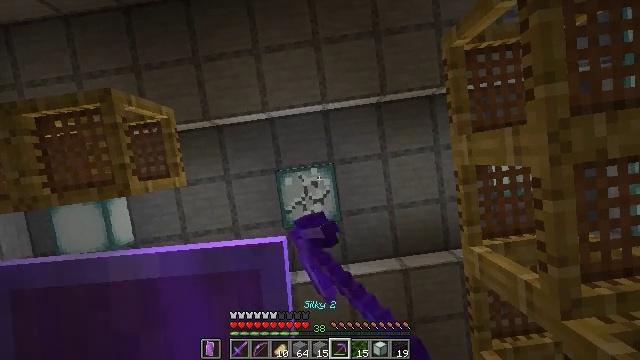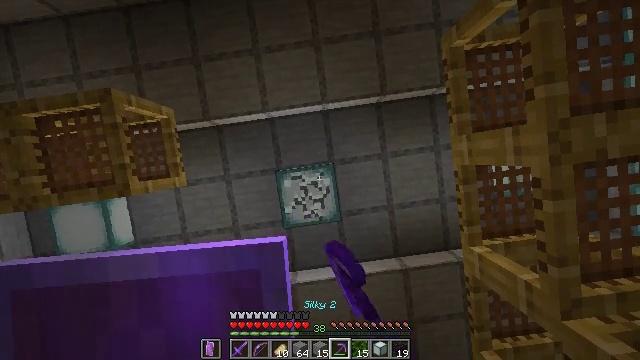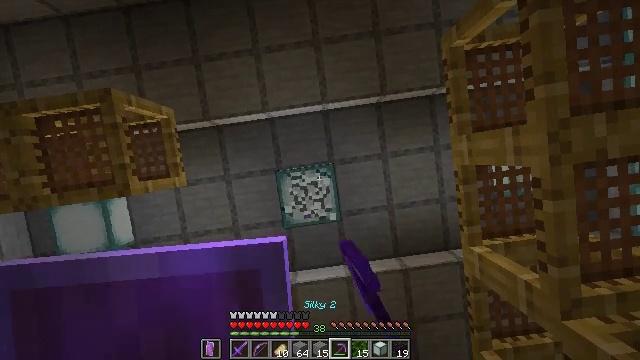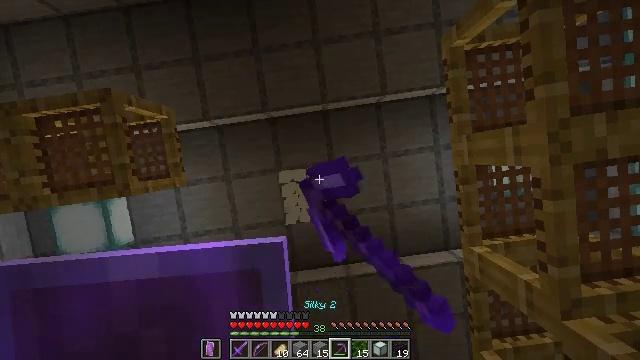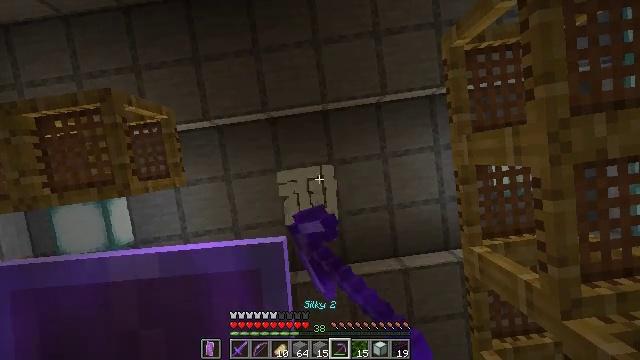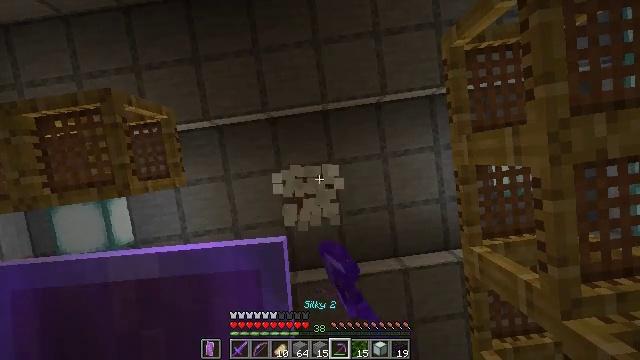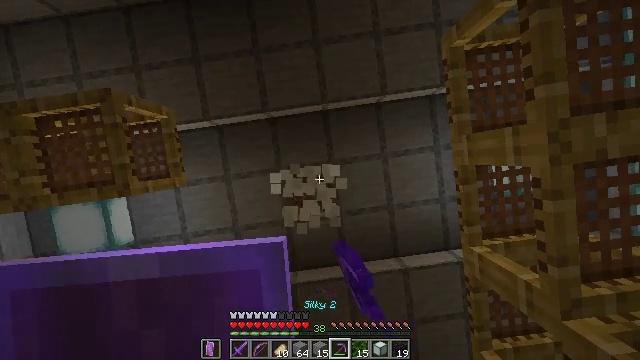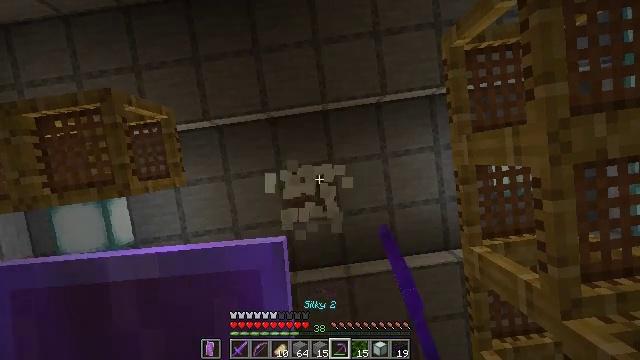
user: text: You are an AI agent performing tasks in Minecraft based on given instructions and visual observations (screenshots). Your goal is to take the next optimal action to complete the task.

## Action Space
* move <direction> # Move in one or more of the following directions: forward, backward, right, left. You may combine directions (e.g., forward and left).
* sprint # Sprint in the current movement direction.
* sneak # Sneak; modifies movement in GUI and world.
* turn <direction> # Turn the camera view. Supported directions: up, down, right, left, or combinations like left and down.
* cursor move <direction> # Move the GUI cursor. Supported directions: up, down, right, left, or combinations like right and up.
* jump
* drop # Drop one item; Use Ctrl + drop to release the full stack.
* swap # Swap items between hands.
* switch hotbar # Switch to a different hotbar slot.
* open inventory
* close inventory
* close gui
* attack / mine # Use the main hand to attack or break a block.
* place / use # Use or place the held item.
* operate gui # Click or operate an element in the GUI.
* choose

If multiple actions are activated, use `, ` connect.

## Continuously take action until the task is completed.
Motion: motion action
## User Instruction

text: Mine the sea lantern from the ocean monument.
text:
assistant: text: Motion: attack / mine
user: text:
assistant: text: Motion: attack / mine
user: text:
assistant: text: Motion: attack / mine
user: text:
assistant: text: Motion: attack / mine
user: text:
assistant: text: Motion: attack / mine
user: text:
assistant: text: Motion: attack / mine
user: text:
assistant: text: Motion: attack / mine
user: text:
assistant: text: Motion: attack / mine